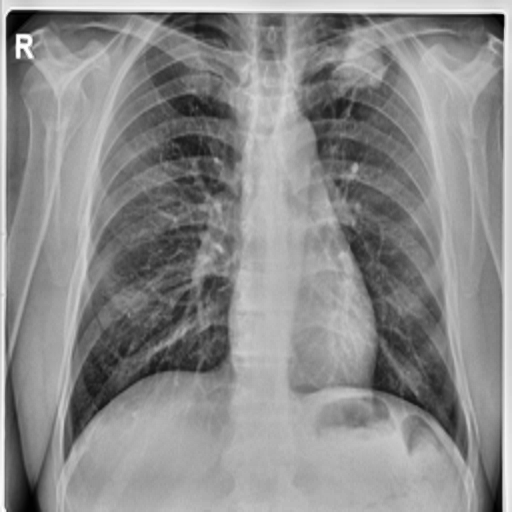
Finding: TUBERCULOSIS